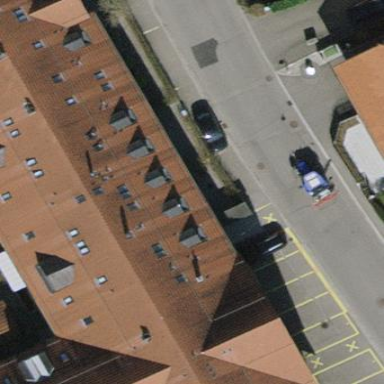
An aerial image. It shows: Building with tile roof.